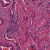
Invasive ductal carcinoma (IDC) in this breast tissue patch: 0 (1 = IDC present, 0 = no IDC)